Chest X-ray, PA view. Patient: 21 years old, sex F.
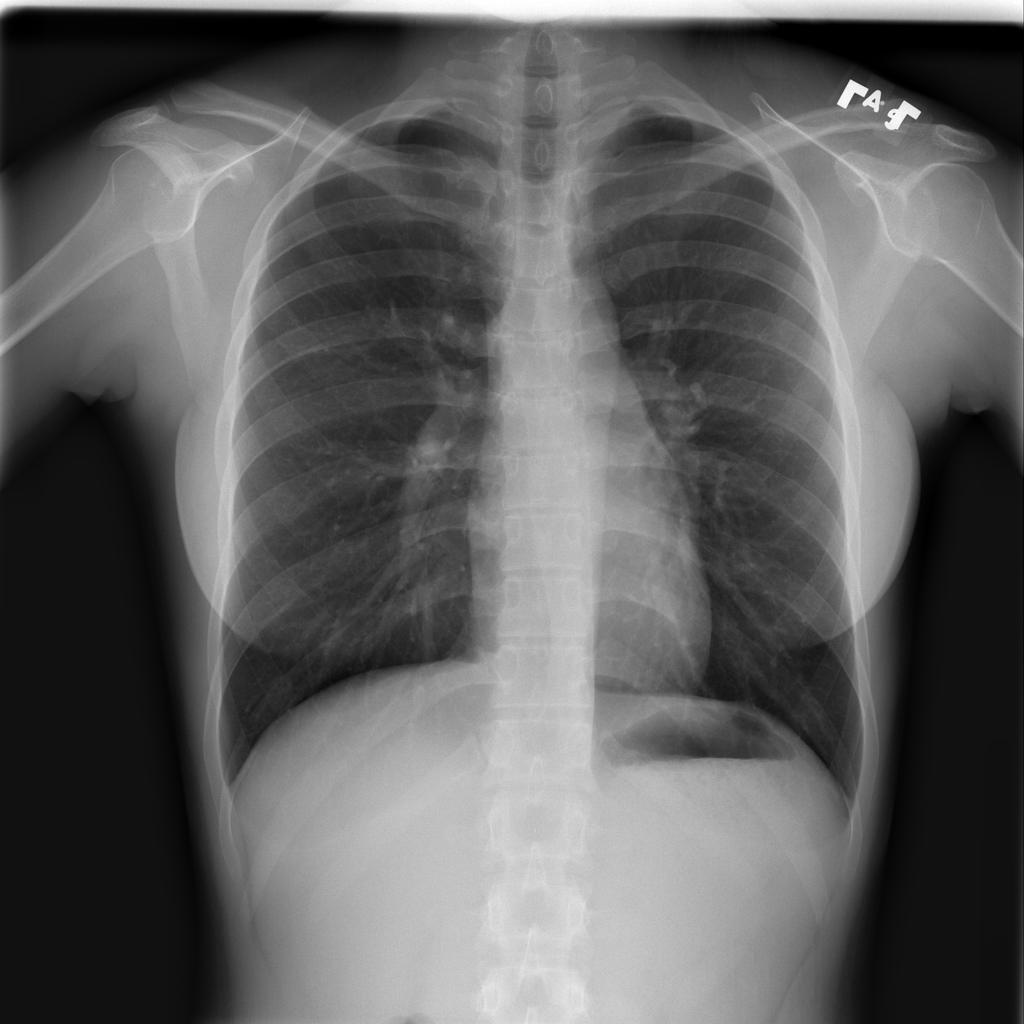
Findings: No Finding